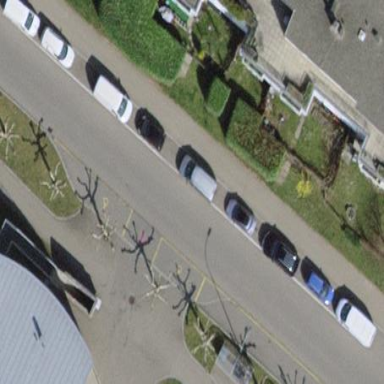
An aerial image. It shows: Parking lane area.